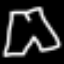
Label: pants